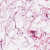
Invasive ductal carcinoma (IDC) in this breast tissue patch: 0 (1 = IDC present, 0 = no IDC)